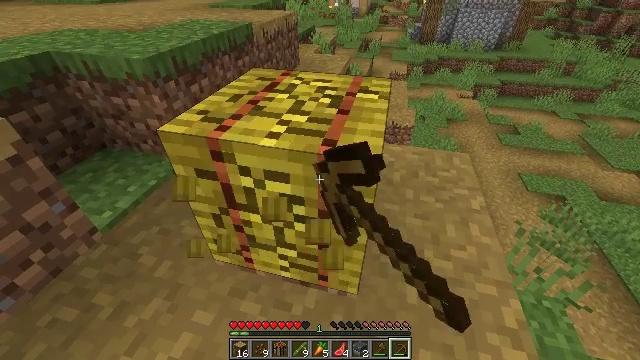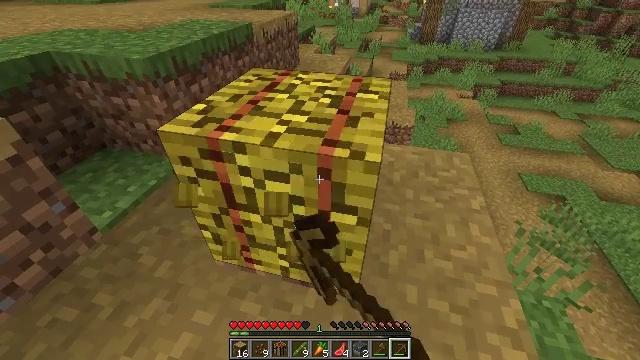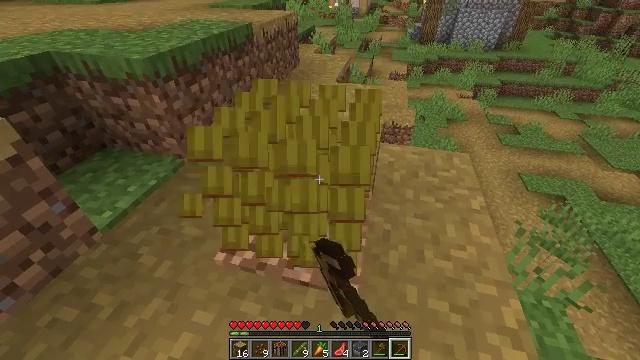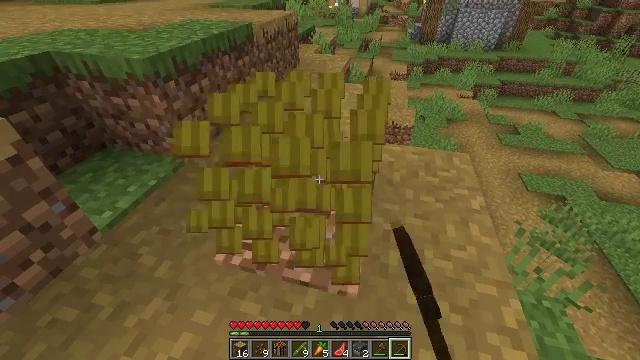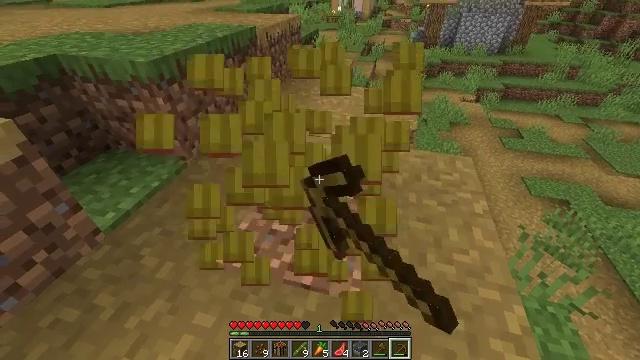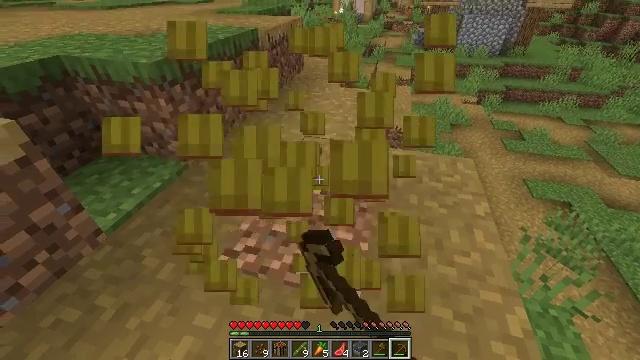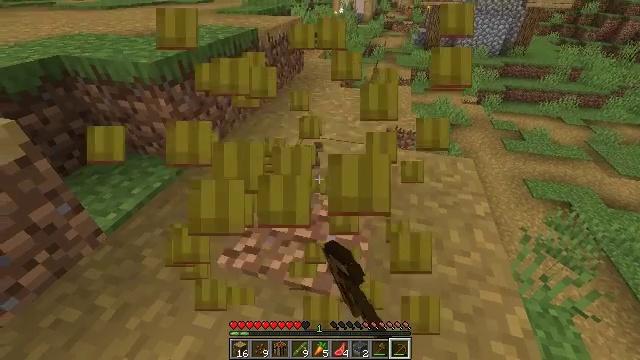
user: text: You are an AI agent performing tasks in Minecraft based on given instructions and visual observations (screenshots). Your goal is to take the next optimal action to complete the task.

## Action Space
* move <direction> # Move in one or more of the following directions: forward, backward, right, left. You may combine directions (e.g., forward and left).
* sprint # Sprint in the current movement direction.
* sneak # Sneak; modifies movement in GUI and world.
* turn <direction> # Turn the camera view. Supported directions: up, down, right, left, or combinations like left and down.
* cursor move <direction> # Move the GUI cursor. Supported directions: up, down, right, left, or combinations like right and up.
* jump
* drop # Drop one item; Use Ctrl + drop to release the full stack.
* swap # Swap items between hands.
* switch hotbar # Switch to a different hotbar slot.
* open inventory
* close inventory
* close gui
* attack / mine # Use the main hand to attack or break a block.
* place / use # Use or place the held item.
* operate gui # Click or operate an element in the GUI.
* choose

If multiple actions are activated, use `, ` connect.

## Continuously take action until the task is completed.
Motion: motion action
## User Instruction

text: Collect a hay block for crafting.
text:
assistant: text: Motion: attack / mine
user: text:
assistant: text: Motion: attack / mine
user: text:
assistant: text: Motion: attack / mine
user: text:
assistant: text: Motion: attack / mine
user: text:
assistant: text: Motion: attack / mine
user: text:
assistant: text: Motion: attack / mine
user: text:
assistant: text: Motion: attack / mine